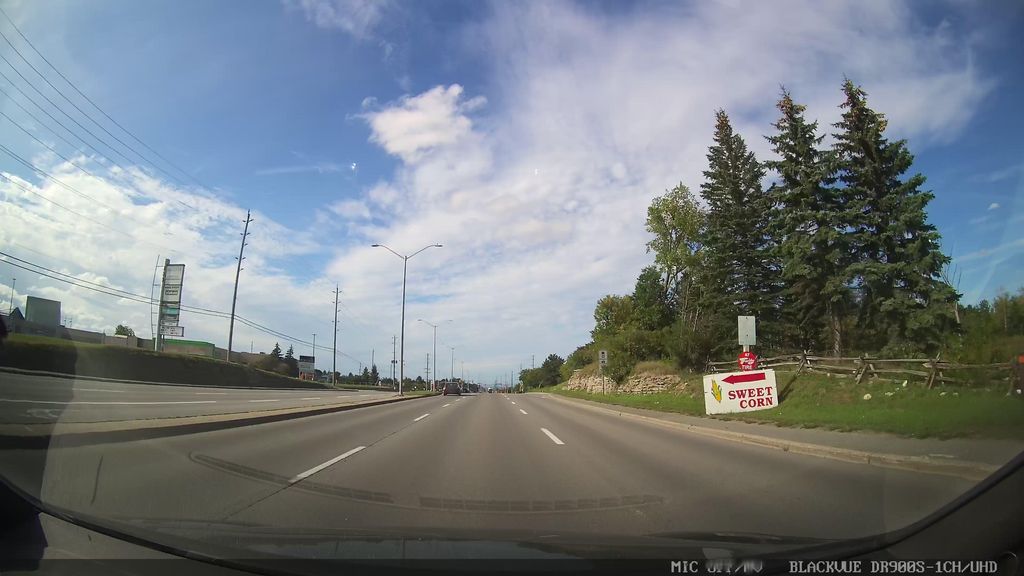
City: ottawa-gatineau